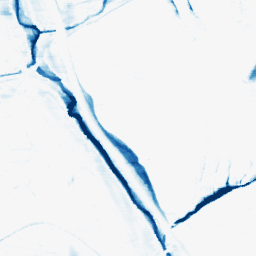
Category: morphological
Decomposition family: morphological_rect
Decomposition parameters: operation: closing
width: 20
height: 5
Upsampling method: lanczos
Upsampling parameters: scale: 4
Upsampling scale: 4